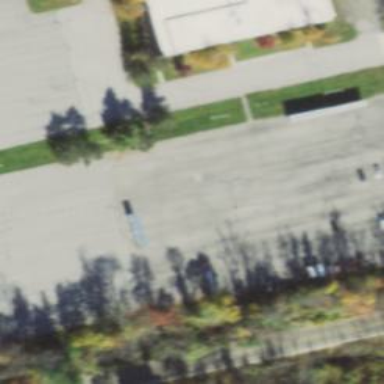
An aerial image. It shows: Parking area.